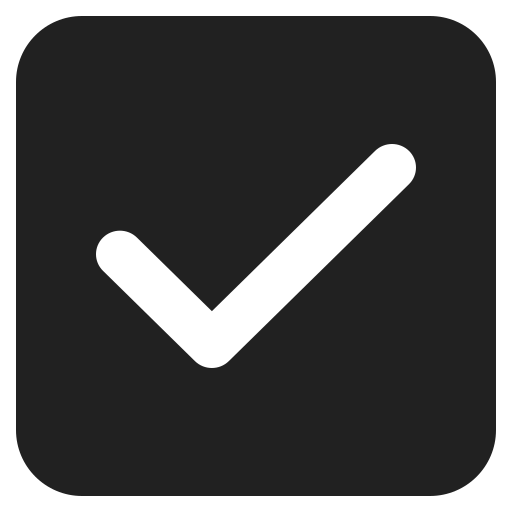
check box with check high contrast